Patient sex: F
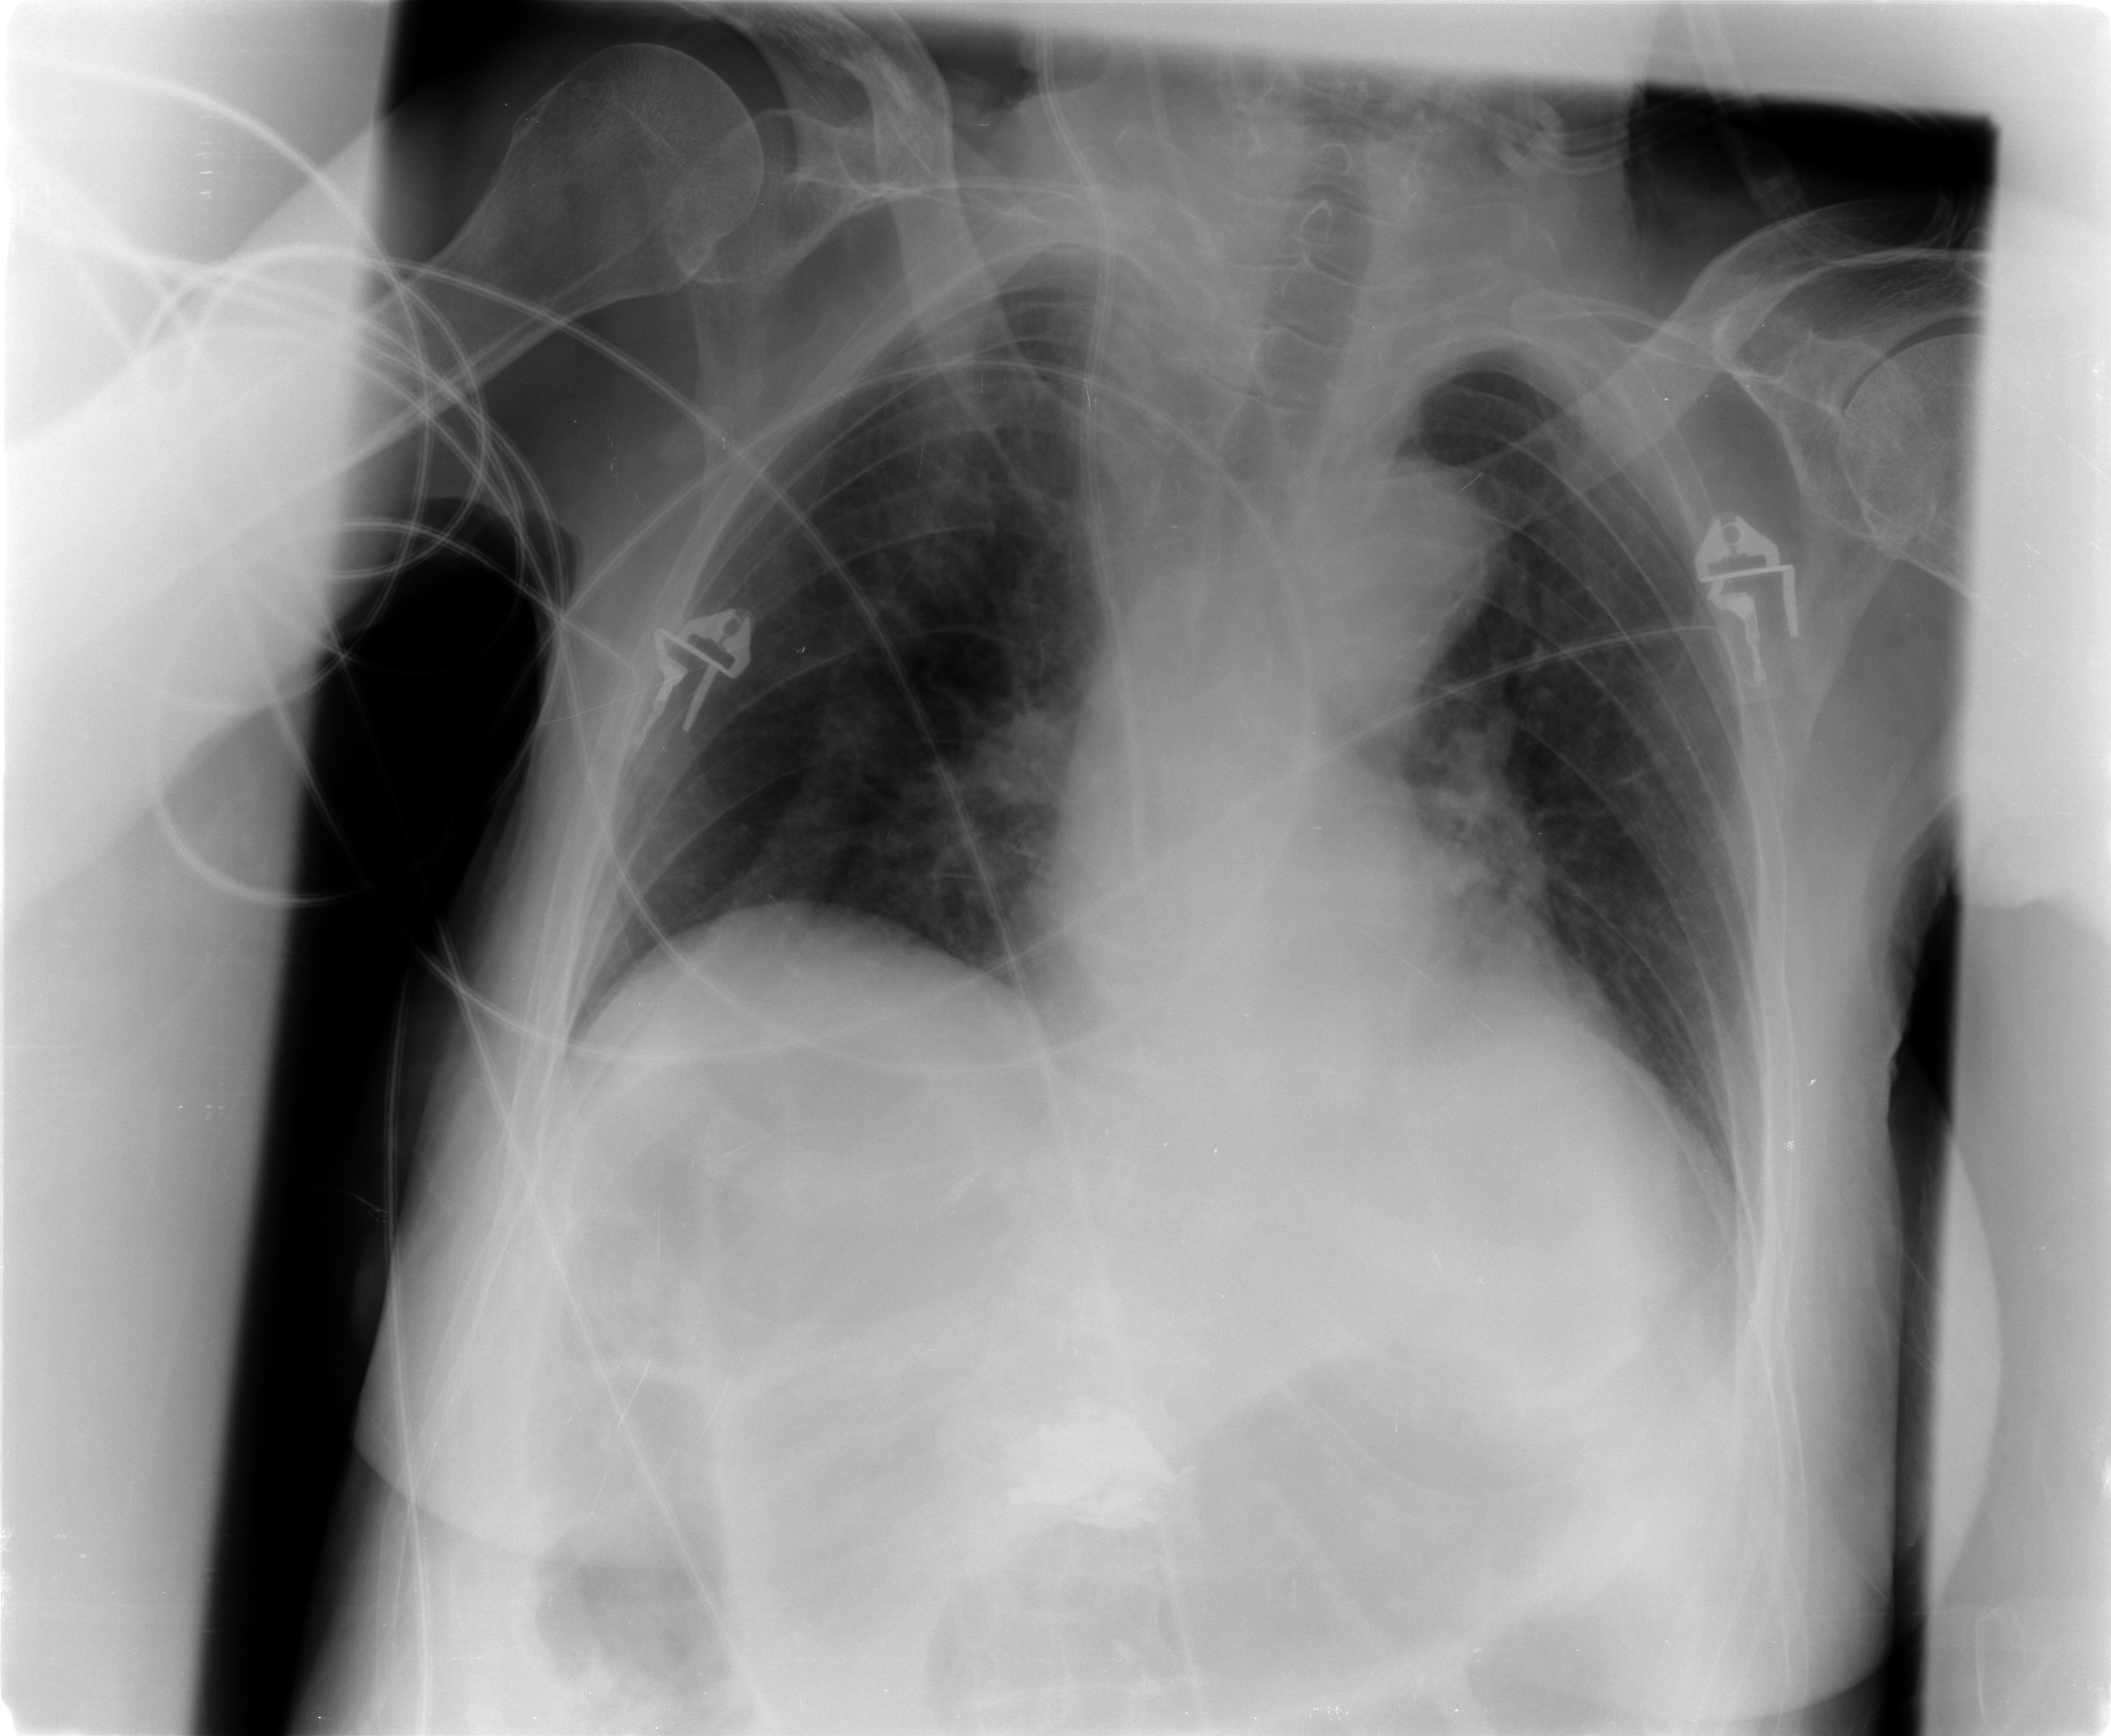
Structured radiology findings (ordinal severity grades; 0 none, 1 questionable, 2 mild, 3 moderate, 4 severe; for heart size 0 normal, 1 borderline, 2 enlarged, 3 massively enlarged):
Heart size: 2
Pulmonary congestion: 2
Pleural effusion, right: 0
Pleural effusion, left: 1
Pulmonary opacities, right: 0
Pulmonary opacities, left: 0
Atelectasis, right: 2
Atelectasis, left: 2